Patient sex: M
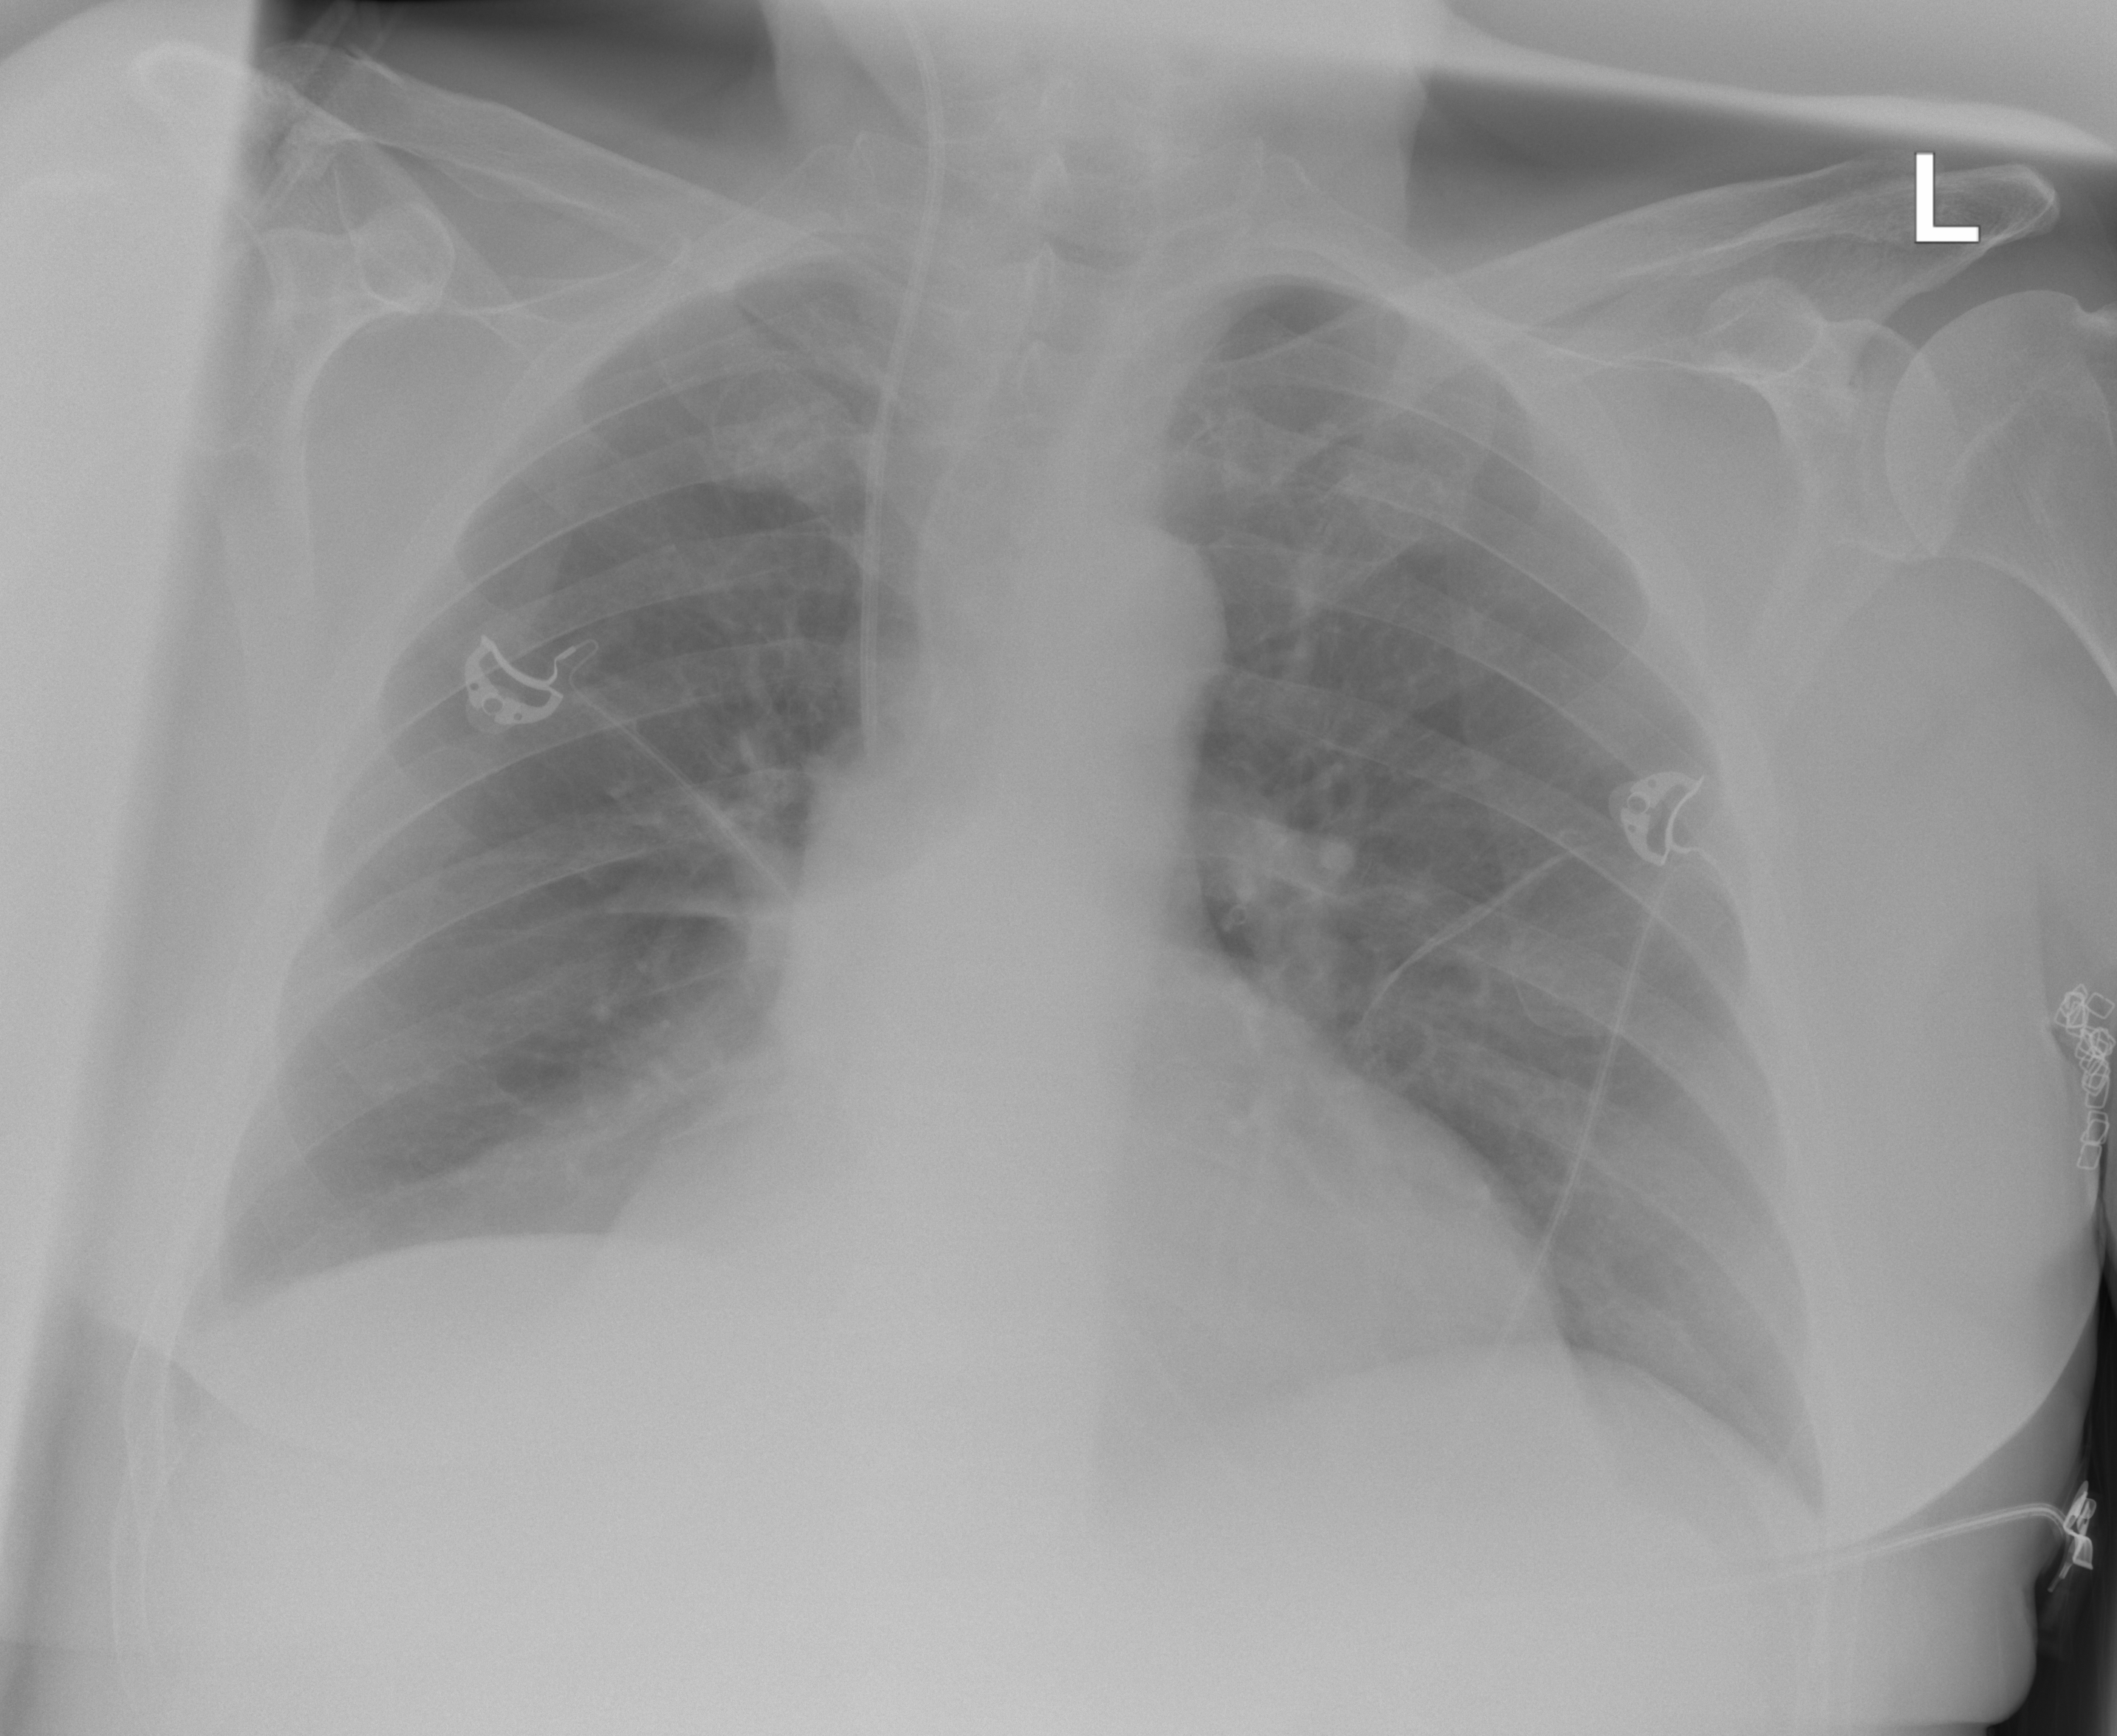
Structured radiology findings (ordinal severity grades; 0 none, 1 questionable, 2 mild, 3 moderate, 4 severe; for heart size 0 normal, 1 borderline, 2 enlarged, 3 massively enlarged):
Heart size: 2
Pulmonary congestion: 0
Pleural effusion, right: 0
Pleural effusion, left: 0
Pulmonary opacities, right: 0
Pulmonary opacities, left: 0
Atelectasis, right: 2
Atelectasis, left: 2